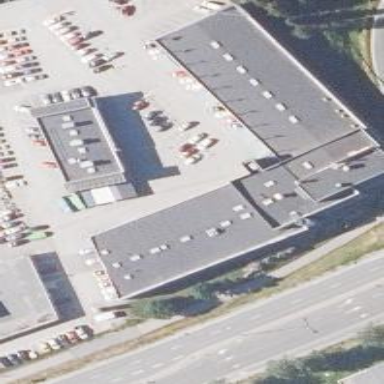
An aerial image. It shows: Commercial building with dark slate gray exterior. The roof of the building is gray.